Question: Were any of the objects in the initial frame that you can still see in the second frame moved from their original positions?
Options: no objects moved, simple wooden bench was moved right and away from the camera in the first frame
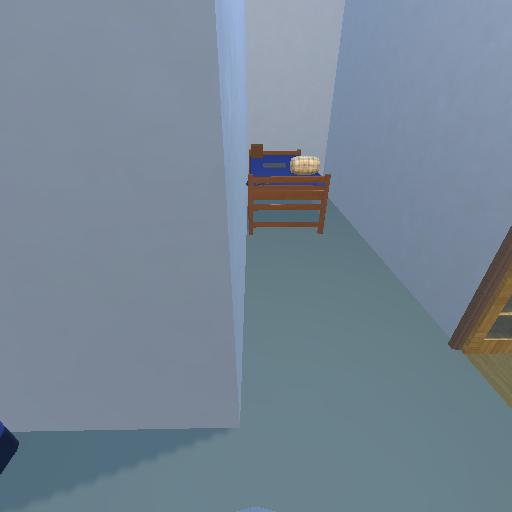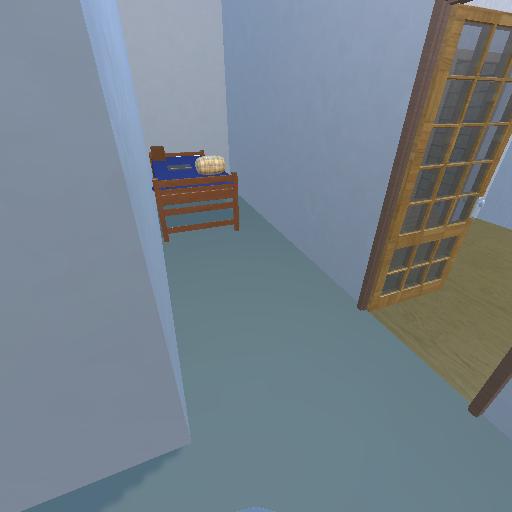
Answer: no objects moved